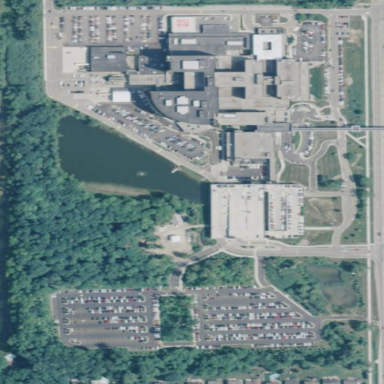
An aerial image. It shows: Healthcare facility identified as hospital.